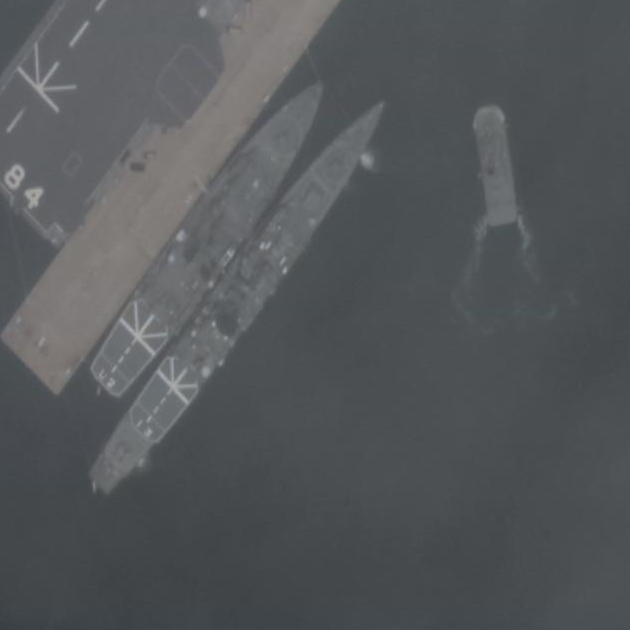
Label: cruiser